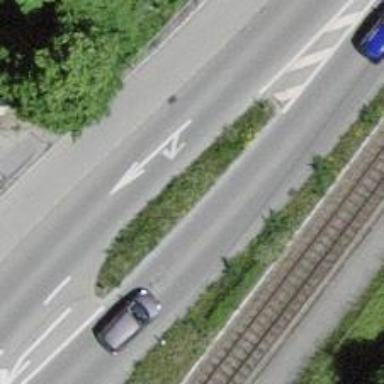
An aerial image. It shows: Primary highway with traffic calming island. There is track cycleway on the left side.